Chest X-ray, AP view. Patient: 52 years old, sex M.
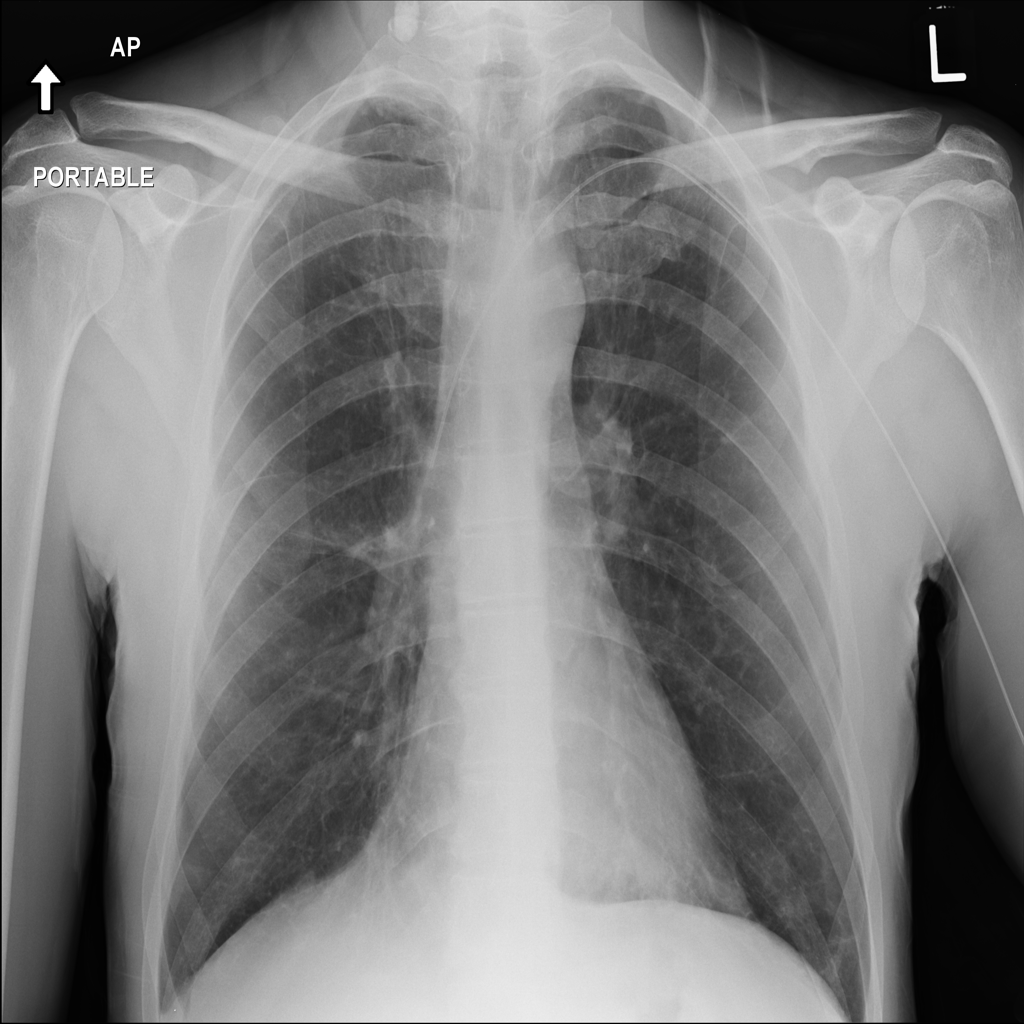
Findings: Atelectasis